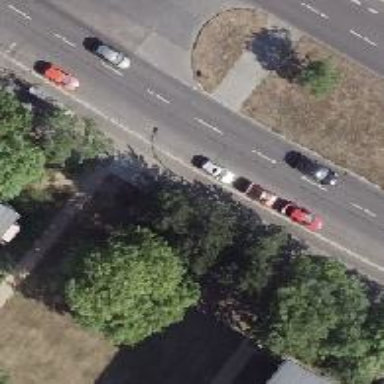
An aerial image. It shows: Asphalt footway with uncontrolled crossing that includes pedestrian island.